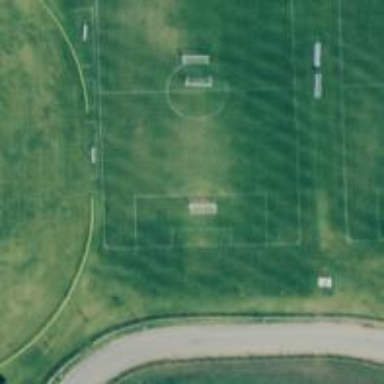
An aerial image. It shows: Soccer pitch designated for leisure and sports activities.